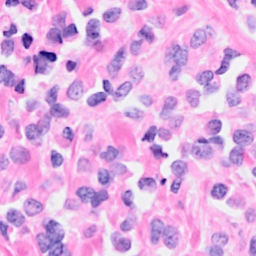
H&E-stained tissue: Breast